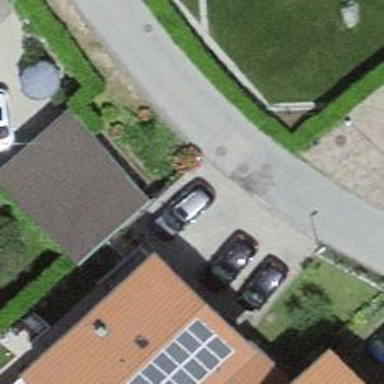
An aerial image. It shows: Garage.